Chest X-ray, AP view. Patient: 39 years old, sex M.
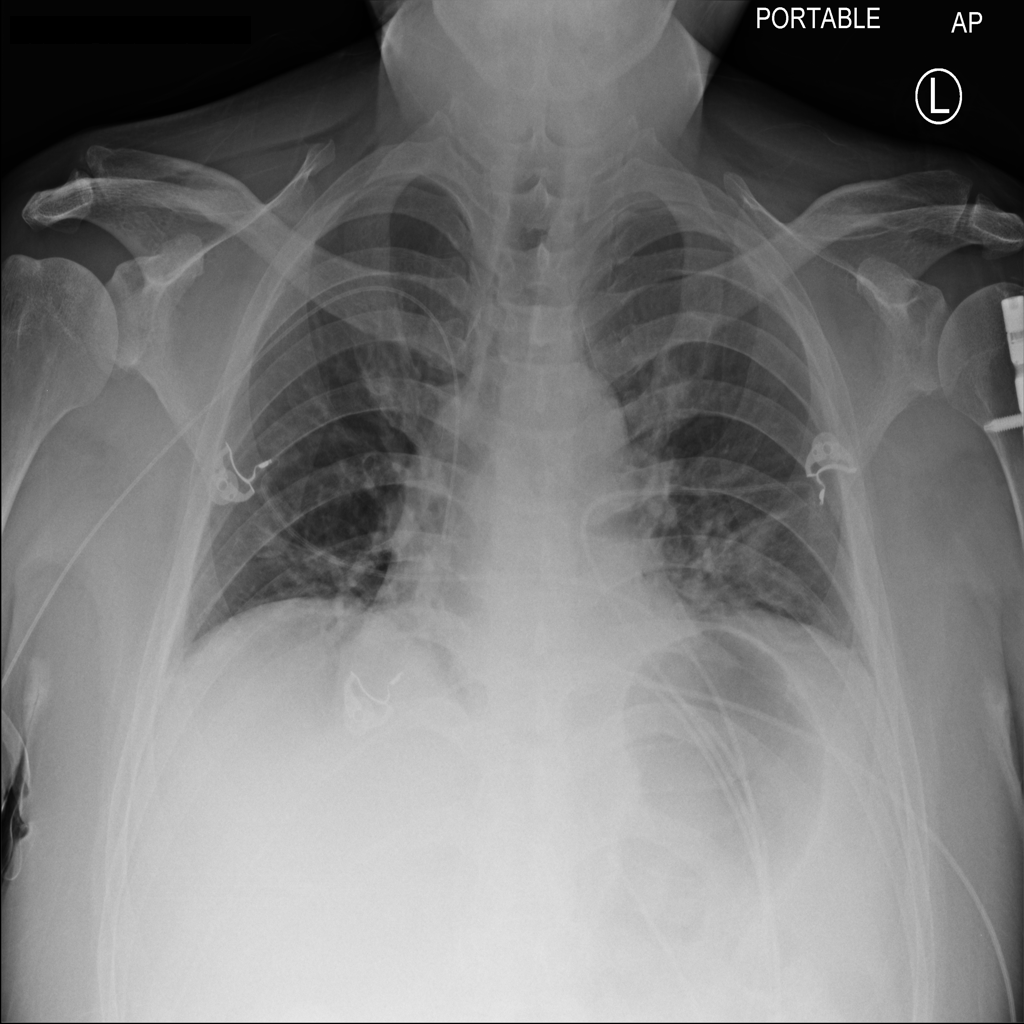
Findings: Atelectasis